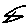
Label: zigzag